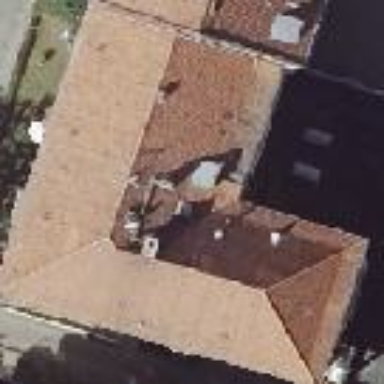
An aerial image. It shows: Hipped-roof building with apartments.